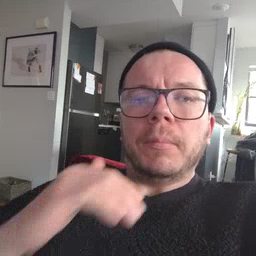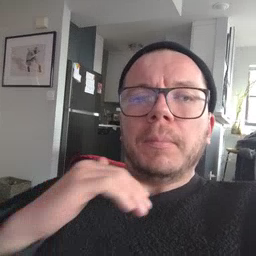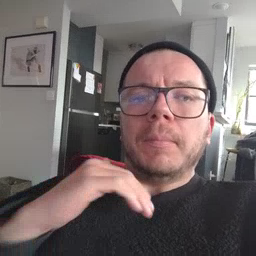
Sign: pig